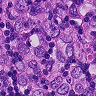
Metastatic tissue present: yes